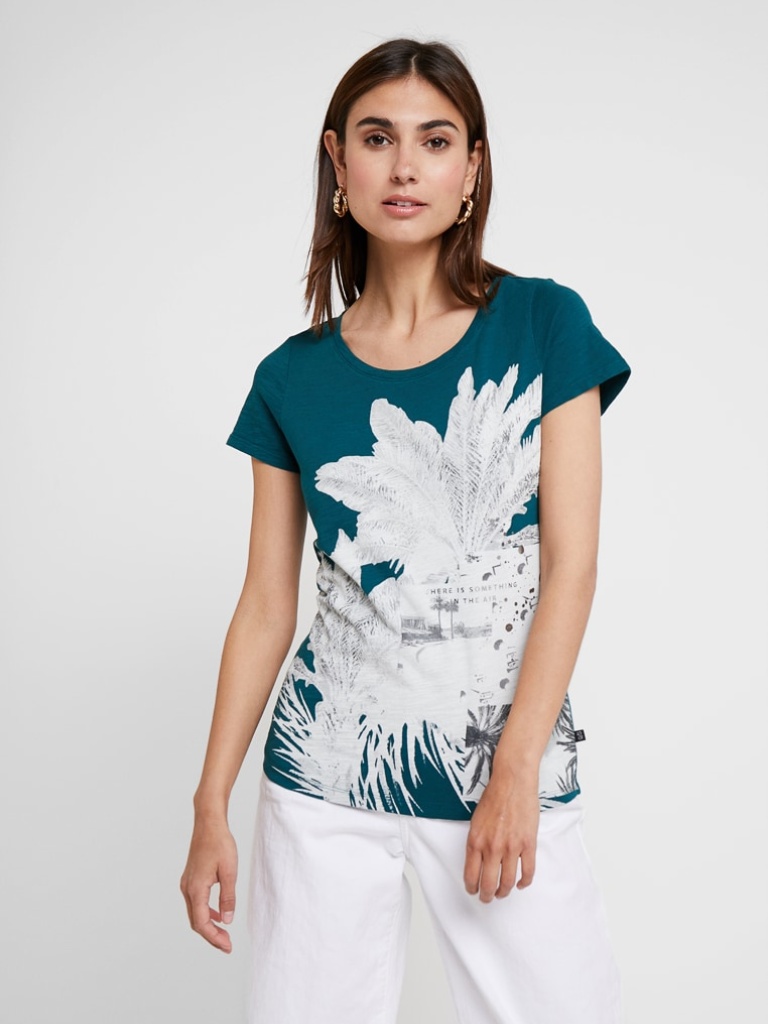
cotton relaxed short sleeve hip length Untucked crew t-shirt